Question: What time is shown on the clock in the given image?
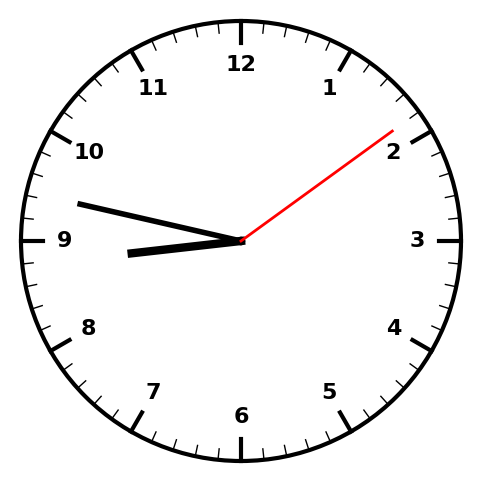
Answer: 08:47:09